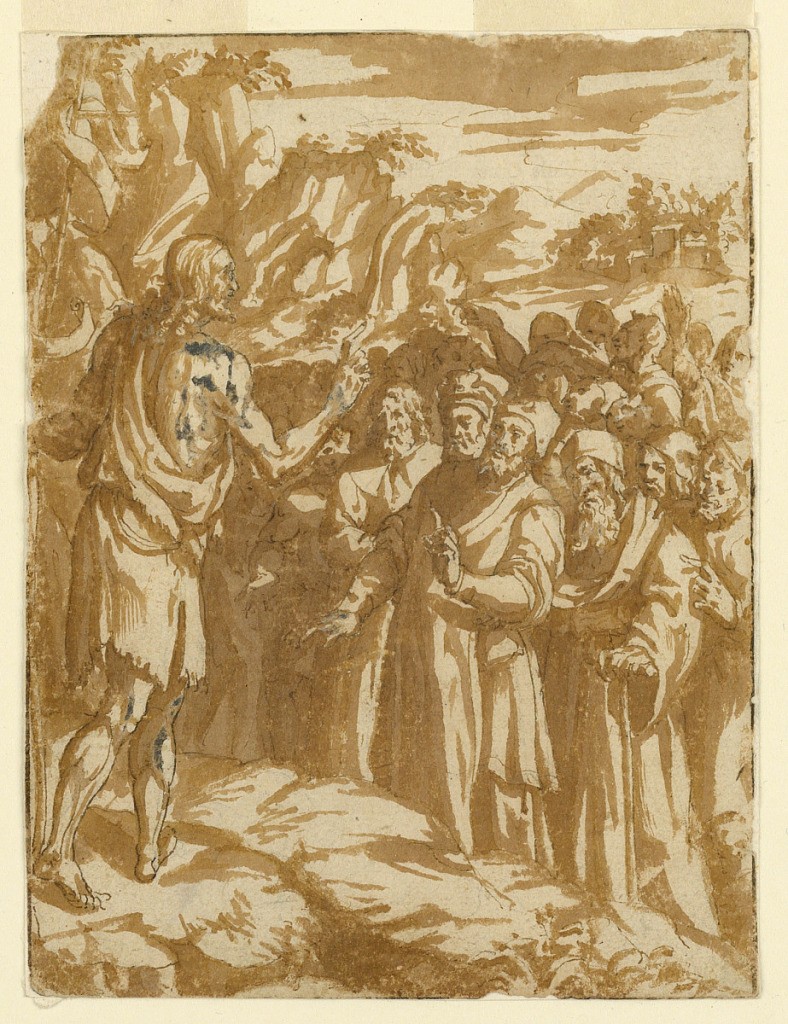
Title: Saint John Preaching, Probably a Page from a Drawing Book
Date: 1750–1780
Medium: Black chalk, pen and ink, brush and bistre wash, brush and white gouache on paper
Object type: Drawing
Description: Saint John stands at left upon an elevation turned toward right and shown from the right back. The crowd fills the central plane and the right foreground. Mountainous landscape in the back. A villa is at right.